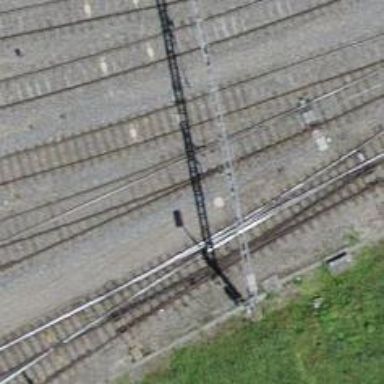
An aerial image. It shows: Railway switch.